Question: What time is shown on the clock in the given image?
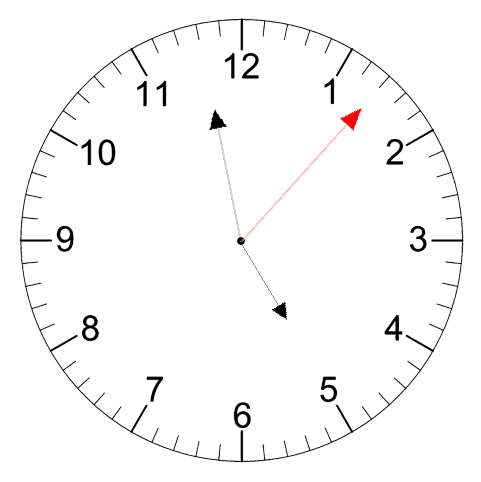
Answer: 04:58:07